Question: The usual question regarding ScrollViews seems to be how to use fillViewport to let the ScrollView stretch to the whole screen. My problem is similar, but going the other way :)
I got a LinearLayout that contains multiple elements. All except one element have a fixed height, the special one is an ImageView that should stretch to fill the remaining space. This works fine :)
Now I want to put the LinearLayout into a ScrollView, as some of my elements should expand at runtime (e.g. click on "more"-icon that expands a TextView). In the unexpanded version I would like to have all elements fit on the screen, as if the ScrollView wouldn't exist.
Unfortunately, when wrapping the ScrollView around the LinearLayout, the ImageView is scaled to maxSize und the screen does not fit the screen. Do you have any ideas how to achieve my goal?
I reproduced the problem in an example app to share it with you:
'''
<ScrollView xmlns:android="http://schemas.android.com/apk/res/android"
xmlns:tools="http://schemas.android.com/tools"
android:layout_width="match_parent"
android:layout_height="match_parent"
android:fillViewport="true" >
<LinearLayout
android:layout_width="fill_parent"
android:layout_height="wrap_content"
android:orientation="vertical" >
<ImageView
android:layout_width="fill_parent"
android:layout_height="0px"
android:layout_weight="1"
android:background="#ffff0000"
android:scaleType="fitCenter"
android:src="@drawable/background" />
<TextView
android:layout_width="fill_parent"
android:layout_height="80dp"
android:background="#ff00ff00"
android:text="element 2"
tools:context=".MainActivity" />
<TextView
android:layout_width="fill_parent"
android:layout_height="80dp"
android:background="#ff00ff00"
android:text="element 1"
tools:context=".MainActivity" />
</LinearLayout>
</ScrollView>
'''
Here are the screenshots from the two versions:

The one above is the Layout with ScrollView (notice the scrollbar and cropping on element 1), the one below without.
The original height of the image in the image-view is bigger than the screen. So it should be downscaled (that's why it has weight 1 and scaleType set).
Main Activity (excerpt, change of layout is induced by click on ImageView):
'''
@Override
public void onCreate(Bundle savedInstanceState) {
super.onCreate(savedInstanceState);
setContentView(R.layout.activity_main);
scrollView = (ScrollView) findViewById(R.id.scroller);
frame = (FrameLayout) findViewById(R.id.frame);
layout = (LinearLayout) findViewById(R.id.layout);
final ImageView image = (ImageView) findViewById(R.id.image);
image.setOnClickListener(new OnClickListener() {
@Override
public void onClick(View v) {
ImageView image = (ImageView) findViewById(R.id.image);
frame.removeView(layout);
scrollView.addView(layout);
image.getLayoutParams().height = image.getHeight();
}
});
}
'''
Layout XML file
'''
<FrameLayout xmlns:android="http://schemas.android.com/apk/res/android"
xmlns:tools="http://schemas.android.com/tools"
android:id="@+id/frame"
android:layout_width="match_parent"
android:layout_height="match_parent"
>
<ScrollView
android:id="@+id/scroller"
android:layout_height="fill_parent"
android:layout_width="fill_parent"
android:fillViewport="true"
>
</ScrollView>
<LinearLayout
android:id="@+id/layout"
android:layout_width="fill_parent"
android:layout_height="wrap_content"
android:orientation="vertical" >
<ImageView
android:id="@+id/image"
android:layout_width="fill_parent"
android:layout_height="0px"
android:layout_weight="1"
android:background="#ffff0000"
android:scaleType="fitCenter"
android:src="@drawable/background" />
<TextView
android:id="@+id/text1"
android:layout_width="fill_parent"
android:layout_height="80dp"
android:background="#ff00ff00"
android:text="element 2"
tools:context=".MainActivity" />
<TextView
android:layout_width="fill_parent"
android:layout_height="80dp"
android:background="#ff00ff00"
android:text="element 1"
tools:context=".MainActivity" />
<TextView
android:layout_width="fill_parent"
android:layout_weight="0.1"
android:layout_height="0px"
android:background="#ff00ff00"
android:text="element 3"
tools:context=".MainActivity" />
</LinearLayout>
</FrameLayout>
'''
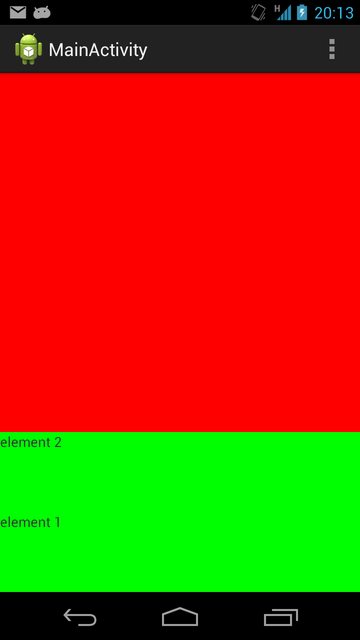
Answer: As I said in my comments, I don't know if what you're trying to do is possible at the xml level. One option would be to modify your current layout and add a root 'FrameLayout' to which you'll, initially, add the 'ScrollView' and above it, the 'LinearLayout'. In this position the 'ImageView' will behave as you want as the user didn't modify the layout. When you need to show more in your layout you'll detach the 'LinearLayout' from the view hierarchy(with 'removeView') and attach it to the 'ScrollView'(with 'addView'). You'll reverse this when the user goes back to the initial layout.
This will make the 'ImageView' to have different heights when making the views switch so you'd want to get the height of the 'ImageView' and re set it when doing the switch. To get the height, you could do it in a listener or using the 'post' method in 'onCreate'(as the views haven't been laid out yet at that moment). Also, remember that the user could turn the phone, I don't know if this will affect your layout, but take it consideration.